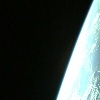
Label: space